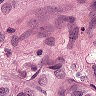
Metastatic tissue present: yes